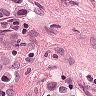
Metastatic tissue present: yes